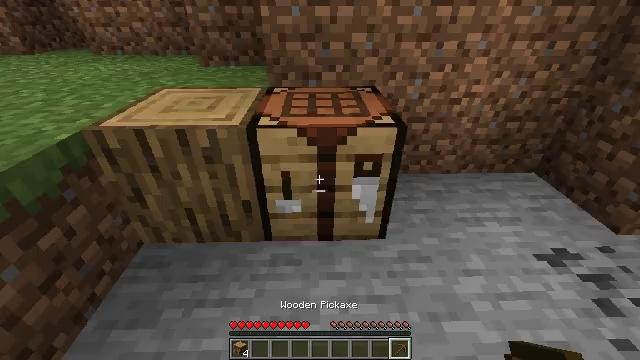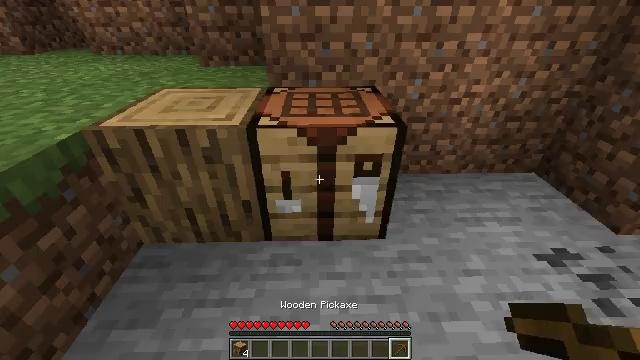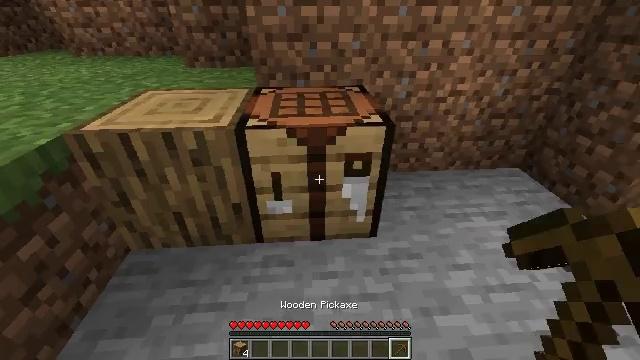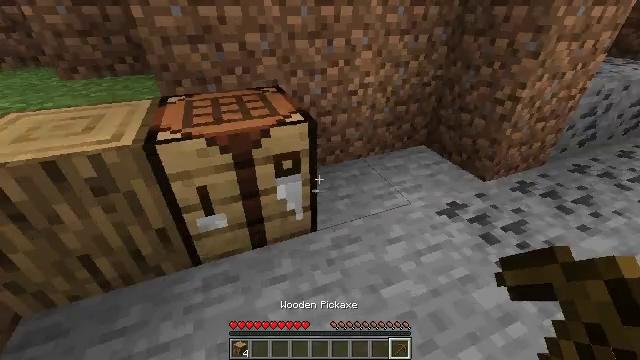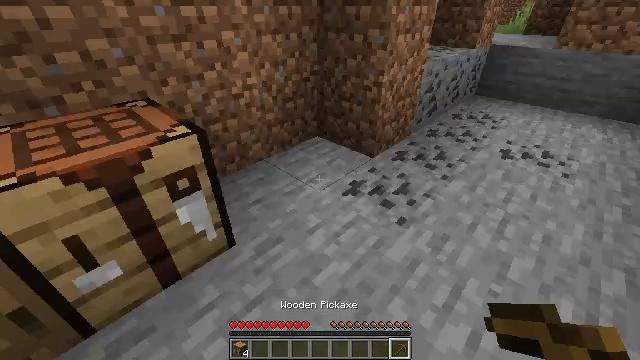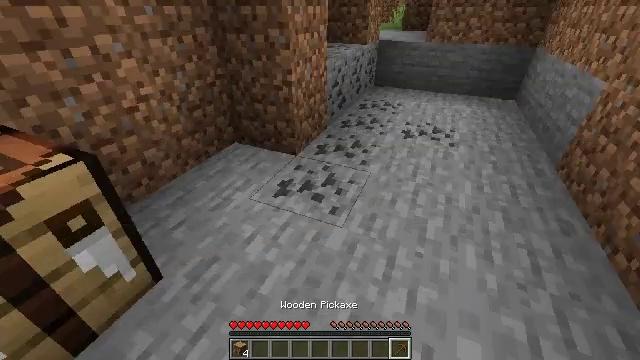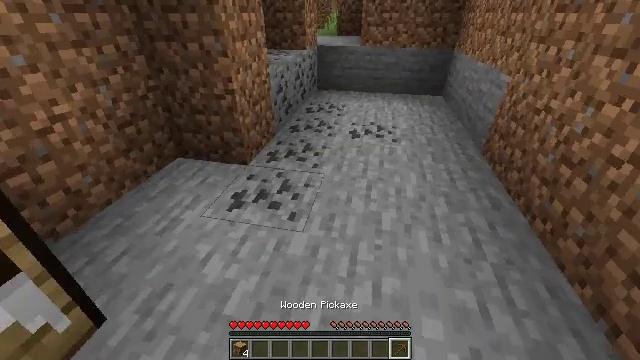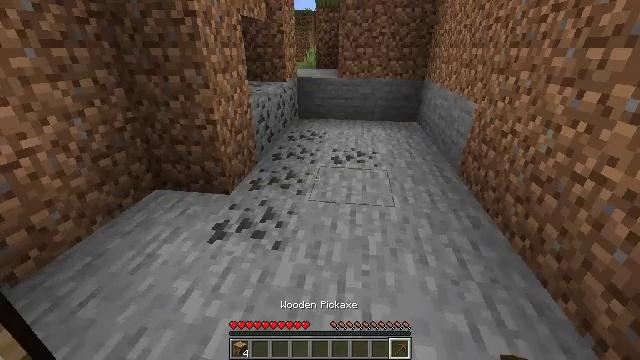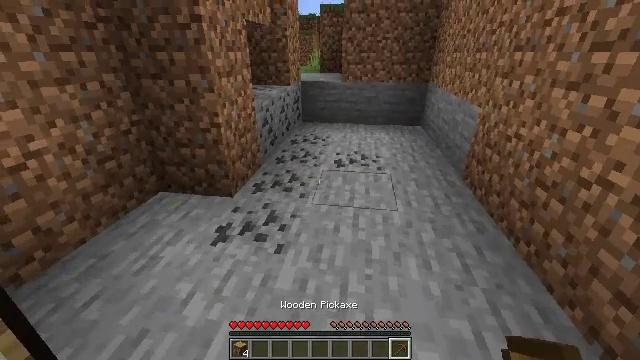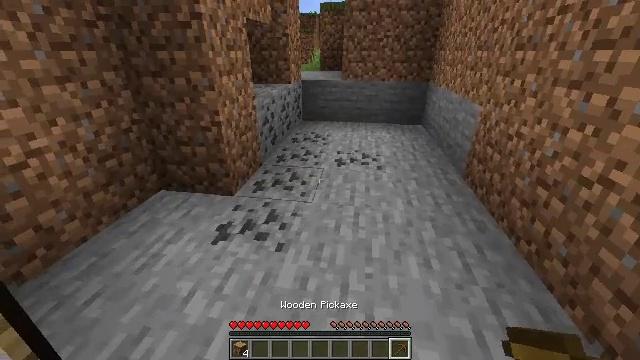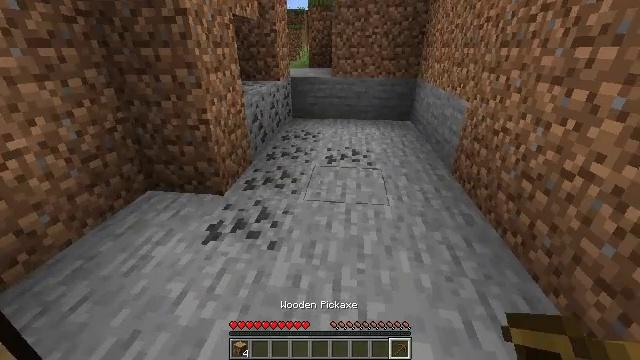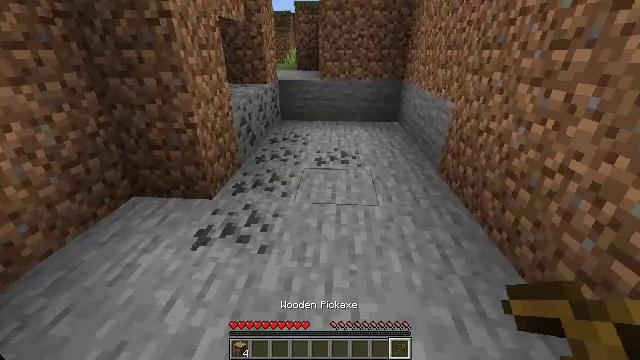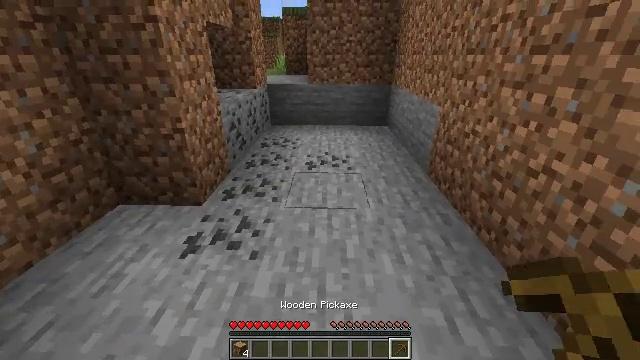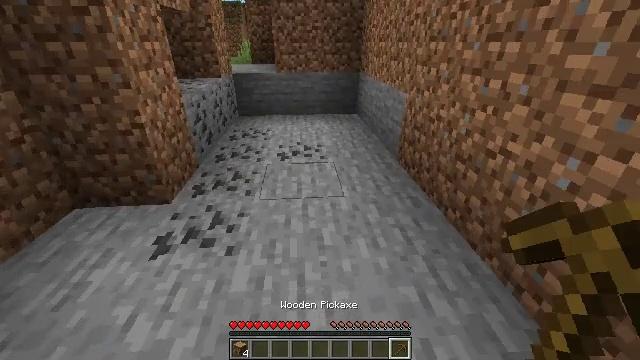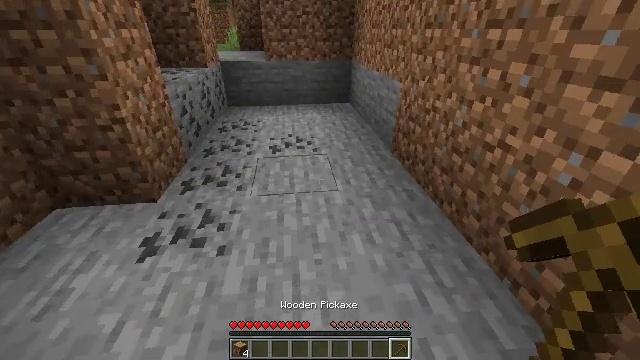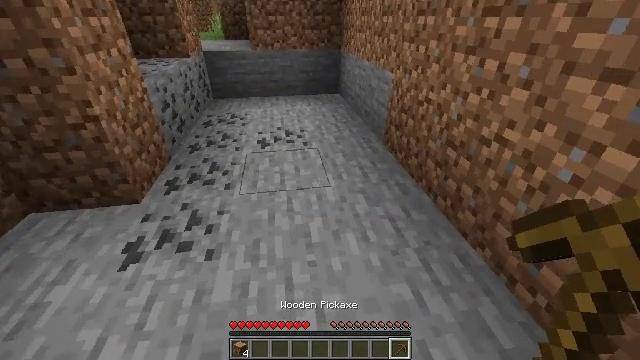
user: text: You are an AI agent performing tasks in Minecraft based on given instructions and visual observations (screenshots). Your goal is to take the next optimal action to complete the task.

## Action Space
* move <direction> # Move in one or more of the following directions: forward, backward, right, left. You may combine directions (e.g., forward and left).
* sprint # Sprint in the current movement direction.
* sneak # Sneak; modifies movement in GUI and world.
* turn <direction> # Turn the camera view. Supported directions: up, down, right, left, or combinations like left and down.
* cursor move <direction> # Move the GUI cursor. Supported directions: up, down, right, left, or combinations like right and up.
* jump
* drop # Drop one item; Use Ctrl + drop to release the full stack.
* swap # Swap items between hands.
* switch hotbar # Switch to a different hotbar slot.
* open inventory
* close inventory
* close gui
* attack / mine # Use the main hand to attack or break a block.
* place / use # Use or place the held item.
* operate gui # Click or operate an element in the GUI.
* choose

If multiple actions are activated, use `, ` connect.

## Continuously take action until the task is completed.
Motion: motion action
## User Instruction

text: Collect stone from the mine.
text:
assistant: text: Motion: open inventory
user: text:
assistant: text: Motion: turn right, open inventory
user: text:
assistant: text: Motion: turn right, open inventory
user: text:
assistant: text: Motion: turn right
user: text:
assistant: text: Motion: turn right
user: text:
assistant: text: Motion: turn right and up
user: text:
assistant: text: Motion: turn right and up
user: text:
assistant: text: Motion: no_op
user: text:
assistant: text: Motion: no_op
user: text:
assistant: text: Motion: turn right
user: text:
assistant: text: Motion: turn right
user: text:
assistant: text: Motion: turn right
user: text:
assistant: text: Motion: turn right and down
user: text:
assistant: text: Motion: move forward, turn right and down
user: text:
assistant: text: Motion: move forward, turn right and down
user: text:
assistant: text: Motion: move forward
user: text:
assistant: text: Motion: turn down
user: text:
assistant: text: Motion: turn right and down
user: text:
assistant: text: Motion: turn right and down
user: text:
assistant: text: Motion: turn right
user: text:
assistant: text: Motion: no_op
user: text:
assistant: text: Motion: no_op
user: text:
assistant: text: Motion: no_op
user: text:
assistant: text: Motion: attack / mine
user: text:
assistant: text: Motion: attack / mine
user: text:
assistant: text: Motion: attack / mine
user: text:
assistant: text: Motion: attack / mine
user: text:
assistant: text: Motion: attack / mine
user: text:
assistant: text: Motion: attack / mine
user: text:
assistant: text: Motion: attack / mine